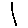
Label: line